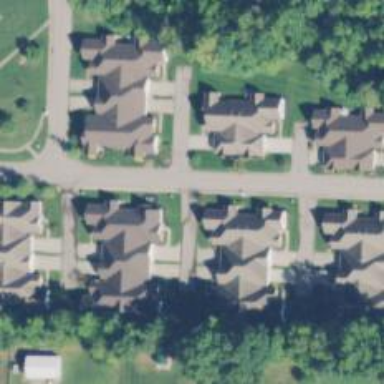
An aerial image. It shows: Shared driveway designated as service road.